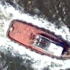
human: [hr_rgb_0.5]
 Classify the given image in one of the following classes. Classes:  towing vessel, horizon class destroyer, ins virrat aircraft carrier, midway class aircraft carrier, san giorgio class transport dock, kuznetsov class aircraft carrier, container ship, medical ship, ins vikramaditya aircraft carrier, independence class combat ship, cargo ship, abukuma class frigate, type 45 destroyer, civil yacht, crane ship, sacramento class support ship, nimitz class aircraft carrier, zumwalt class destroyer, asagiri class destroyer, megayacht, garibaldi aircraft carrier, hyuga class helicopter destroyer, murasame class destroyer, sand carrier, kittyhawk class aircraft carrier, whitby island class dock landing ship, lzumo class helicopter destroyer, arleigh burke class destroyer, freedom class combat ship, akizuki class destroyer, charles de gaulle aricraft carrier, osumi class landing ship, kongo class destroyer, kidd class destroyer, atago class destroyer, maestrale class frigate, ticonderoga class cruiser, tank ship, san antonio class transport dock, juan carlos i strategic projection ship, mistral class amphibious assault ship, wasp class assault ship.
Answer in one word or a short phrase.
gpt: Towing vessel